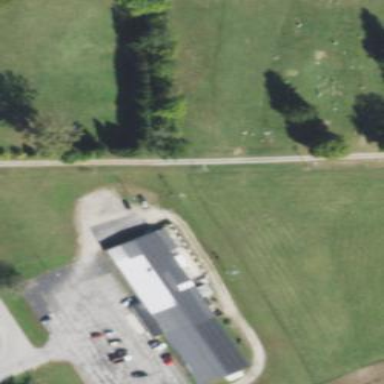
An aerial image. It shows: Building that houses bowling alley.